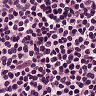
Metastatic tissue present: no